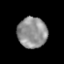
Tissue: prostate
Cell type: T cells
Senescence score: 0.309
Nuclear area (px): 888
Mean DAPI intensity: 144.291